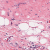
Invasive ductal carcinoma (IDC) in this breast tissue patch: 0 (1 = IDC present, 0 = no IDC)